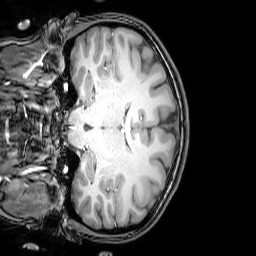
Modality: T1w
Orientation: coronal
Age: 21
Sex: female
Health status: healthy
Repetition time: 0.081 s
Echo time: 0.037 s